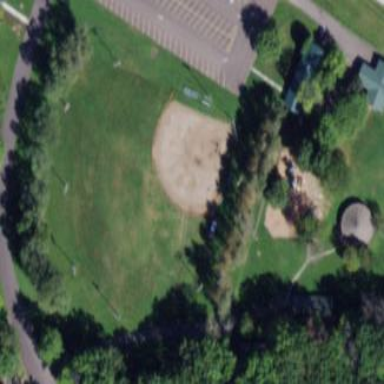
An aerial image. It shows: Grassy baseball pitch for leisure sports.